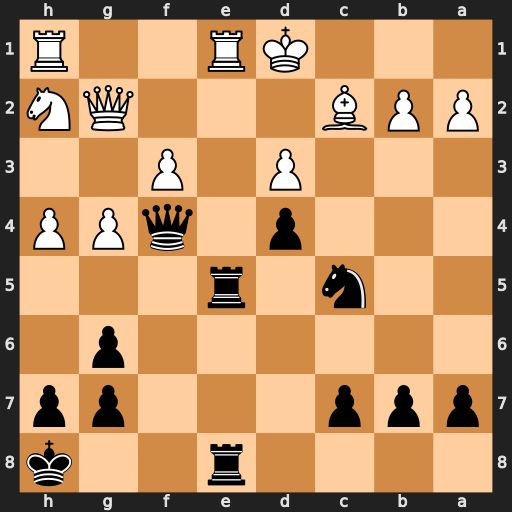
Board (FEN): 4r2k/ppp3pp/6p1/2n1r3/3p1qPP/3P1P2/PPB3QN/3KR2R
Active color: b
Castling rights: -
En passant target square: -
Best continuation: Rxe1+ Rxe1 Rxe1+ Kxe1 Qc1+ Kf2 Qxc2+